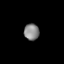
Tissue: lung
Cell type: Epithelial cells
Senescence score: 0.2175
Nuclear area (px): 244
Mean DAPI intensity: 134.549